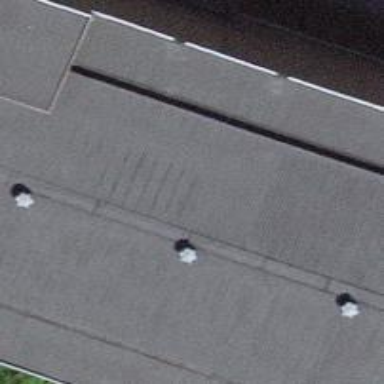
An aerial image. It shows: Industrial building.